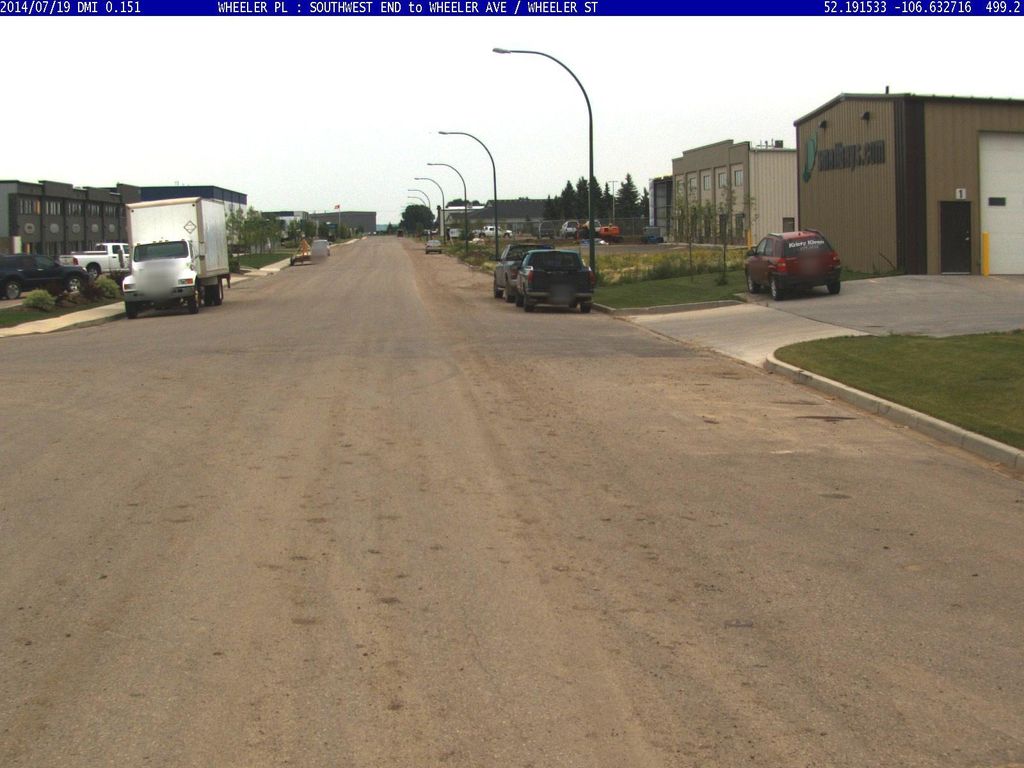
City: saskatoon